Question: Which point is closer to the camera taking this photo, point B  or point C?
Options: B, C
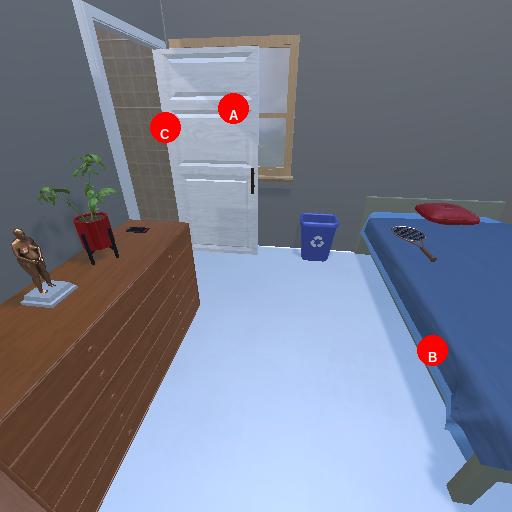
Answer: B